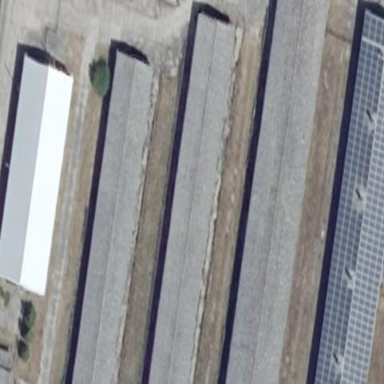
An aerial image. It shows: Gabled roof of grey-colored farm auxiliary building with its roof oriented along the structure.